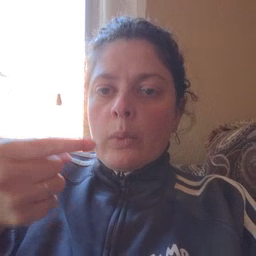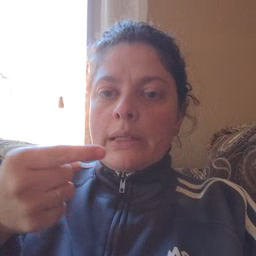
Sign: owie